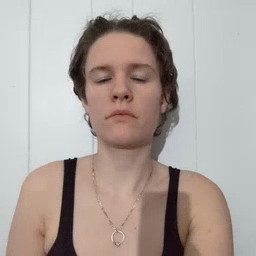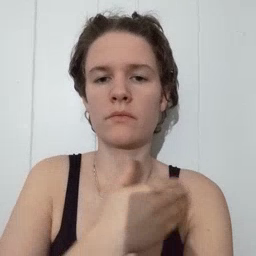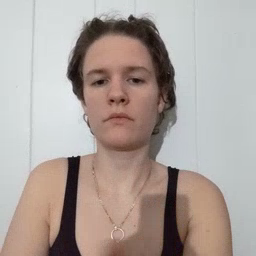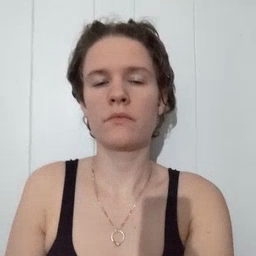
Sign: arm